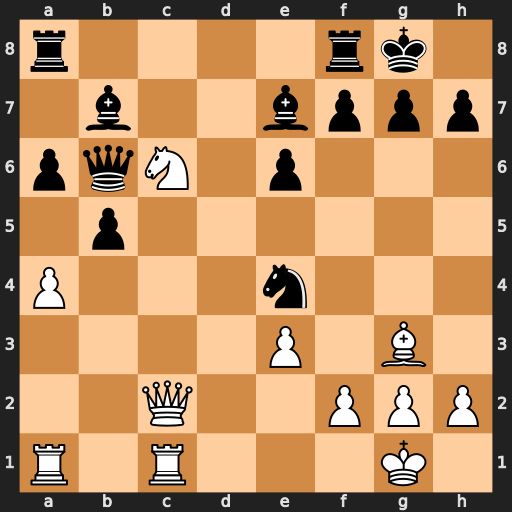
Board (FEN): r4rk1/1b2bppp/pqN1p3/1p6/P3n3/4P1B1/2Q2PPP/R1R3K1
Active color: w
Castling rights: -
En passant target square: -
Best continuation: Nxe7+ Kh8 Bc7